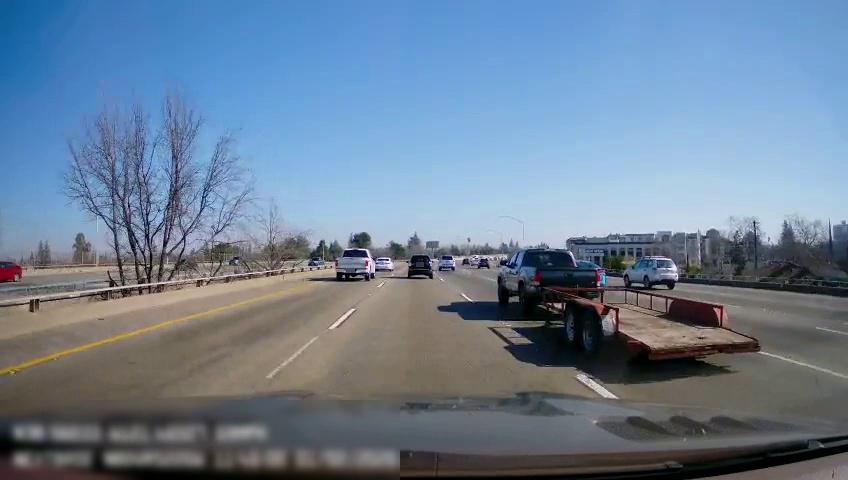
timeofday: Day
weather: Sunny
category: Vehicles | SUV
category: Drivable Space
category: Vehicles | Car
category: Vehicles | Car
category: Vehicles | Car
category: Vehicles | Truck
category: Drivable Space
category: Vehicles | Car
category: Vehicles | Truck
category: Vehicles | Car
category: Vehicles | Truck
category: Vehicles | Other LV
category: Vehicles | SUV
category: Vehicles | SUV
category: Vehicles | SUV
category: Lanes | Current Lane
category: Lanes | Current Lane
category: Lanes | Alternate Lane
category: Lanes | Alternate Lane
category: Lanes | Alternate Lane
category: Traffic | Signs